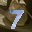
Label: 7